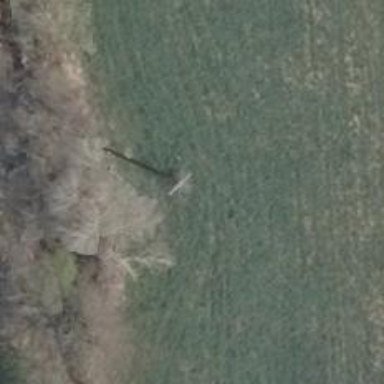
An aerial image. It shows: Minor power line.